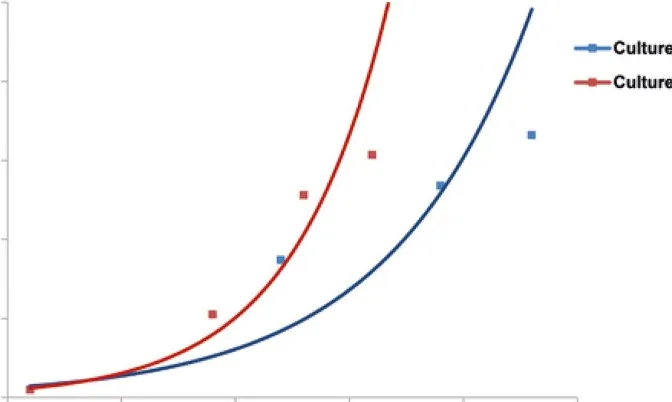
Cumulative population doubling level of patient-derived chondrocyte cultures. Population doubling level was calculated using the following formula: PDL (Population doubling level) = log10 (N/N0) x 3.33. Culture 1: first culture of chondrocytes derived from patient's cartilage; Culture 2: second culture of chondrocytes derived from cartilage of the same patient. Culture 1 was found contaminated with mycoplasma and culture 2 was mycoplasma-free.
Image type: chart (chart)